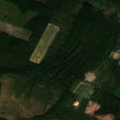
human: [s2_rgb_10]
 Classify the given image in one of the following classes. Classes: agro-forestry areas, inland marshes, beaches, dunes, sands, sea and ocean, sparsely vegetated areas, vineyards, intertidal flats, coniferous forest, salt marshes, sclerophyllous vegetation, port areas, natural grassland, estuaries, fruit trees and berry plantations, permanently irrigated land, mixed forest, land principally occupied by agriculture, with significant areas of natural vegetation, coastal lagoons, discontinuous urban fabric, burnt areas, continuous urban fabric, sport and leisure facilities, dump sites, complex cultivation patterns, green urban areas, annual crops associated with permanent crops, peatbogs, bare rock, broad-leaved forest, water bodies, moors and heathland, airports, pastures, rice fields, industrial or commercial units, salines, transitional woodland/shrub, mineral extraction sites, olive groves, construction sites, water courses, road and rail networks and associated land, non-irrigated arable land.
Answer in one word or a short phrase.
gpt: coniferous forest, mixed forest, transitional woodland/shrub